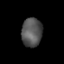
Tissue: lung
Cell type: Epithelial cells
Senescence score: 0.2341
Nuclear area (px): 578
Mean DAPI intensity: 85.073